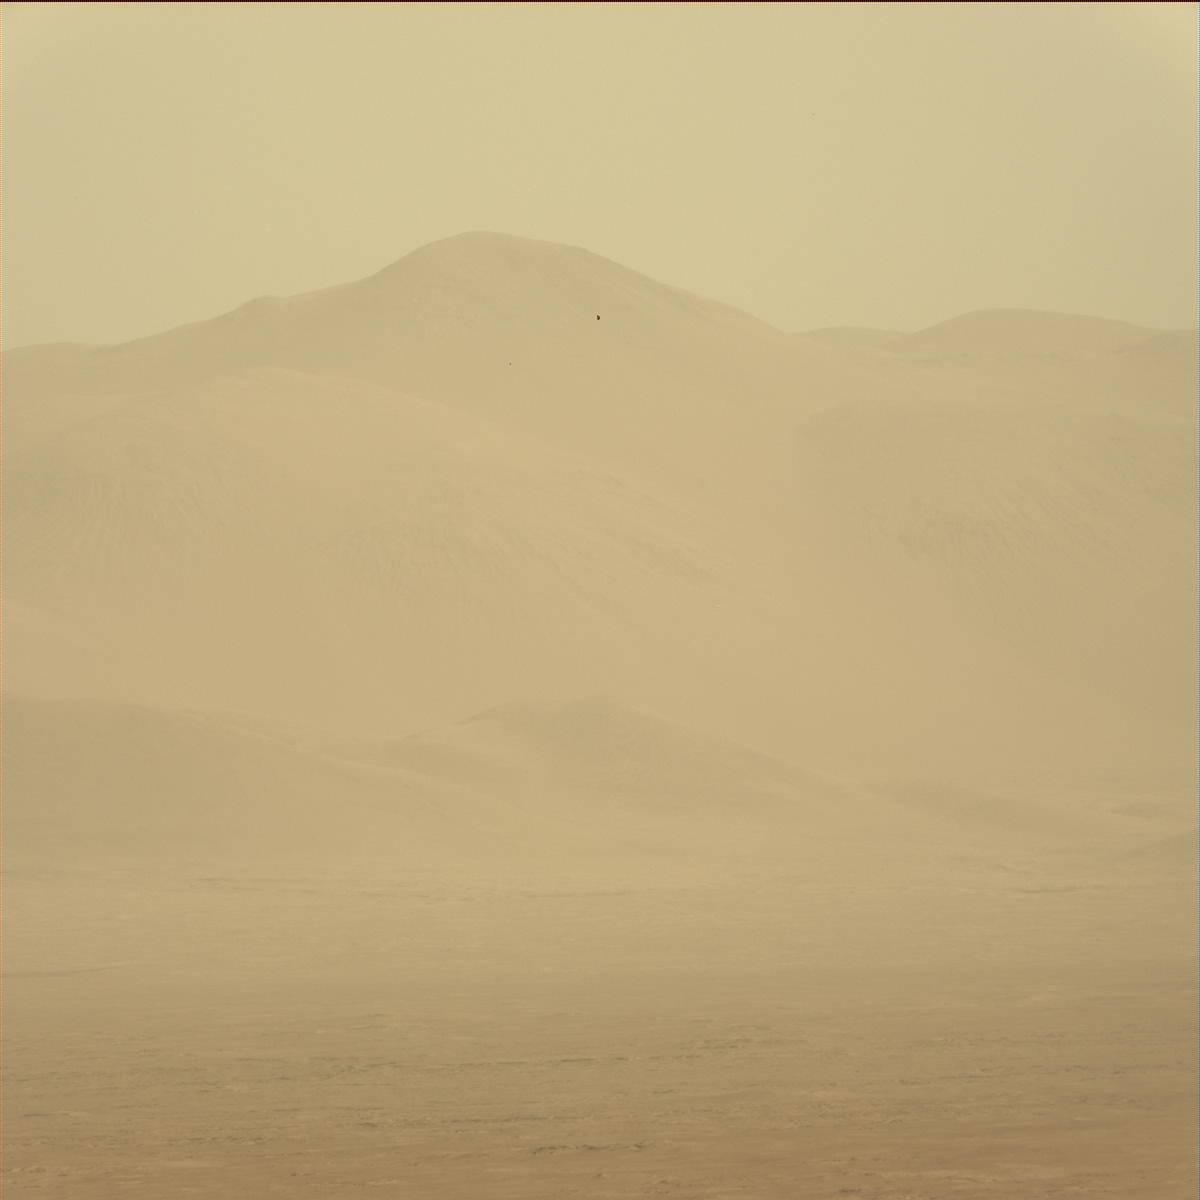
Terrain classes present: Ridge, Sand / Soil, Sky